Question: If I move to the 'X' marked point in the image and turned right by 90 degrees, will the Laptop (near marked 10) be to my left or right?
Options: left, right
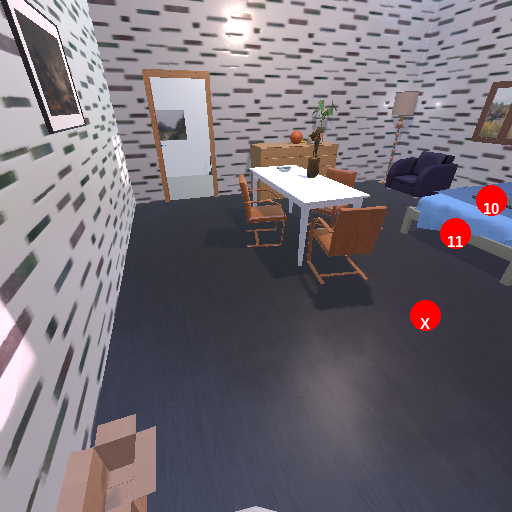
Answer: left